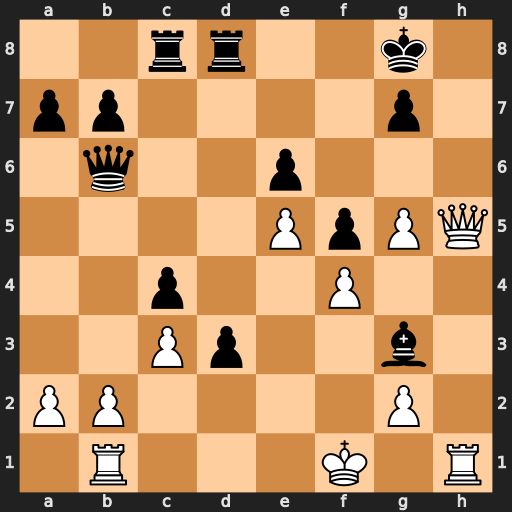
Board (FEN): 2rr2k1/pp4p1/1q2p3/4PpPQ/2p2P2/2Pp2b1/PP4P1/1R3K1R
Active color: w
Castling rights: -
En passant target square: -
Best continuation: Qh8+ Kf7 g6+ Ke7 Qxg7+ Ke8 Qf7#